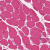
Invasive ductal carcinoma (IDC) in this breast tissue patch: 0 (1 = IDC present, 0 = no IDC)